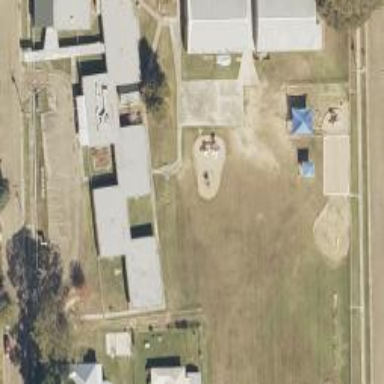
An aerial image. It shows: School.